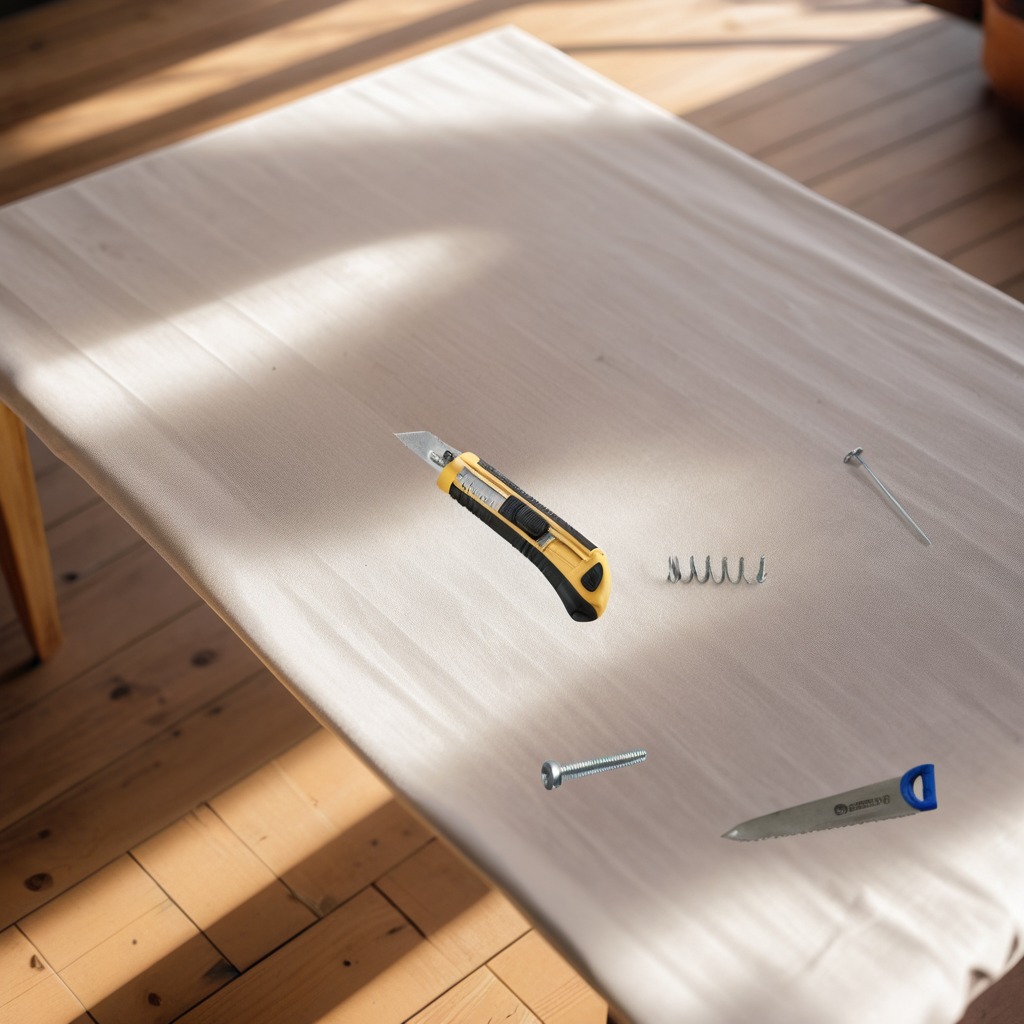
A utility knife, a metal machine screw, an iron nail, a coiled metal spring, and a handheld metal saw are lying on a wooden table in an outdoor workshop during daytime bright natural light soft shadows worn but beneath the cloth.